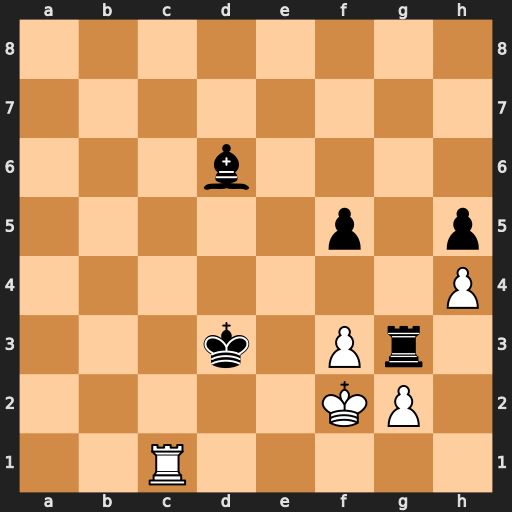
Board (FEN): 8/8/3b4/5p1p/7P/3k1Pr1/5KP1/2R5
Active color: w
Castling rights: -
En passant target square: -
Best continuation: Rd1+ Kc4 Rxd6